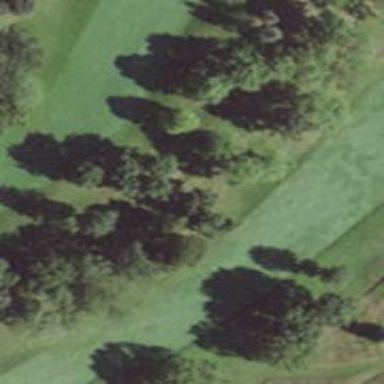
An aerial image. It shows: Grassy area designated as golf fairway.